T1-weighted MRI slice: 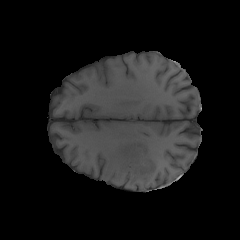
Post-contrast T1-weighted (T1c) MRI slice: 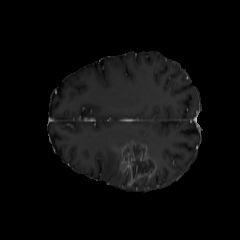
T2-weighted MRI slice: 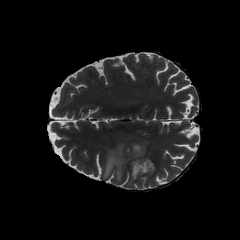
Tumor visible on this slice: yes